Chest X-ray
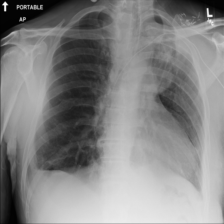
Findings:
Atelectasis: positive
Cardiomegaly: negative
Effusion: positive
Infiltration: negative
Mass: positive
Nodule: negative
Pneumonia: negative
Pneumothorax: negative
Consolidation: negative
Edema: negative
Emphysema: negative
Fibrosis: negative
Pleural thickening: negative
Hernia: negative